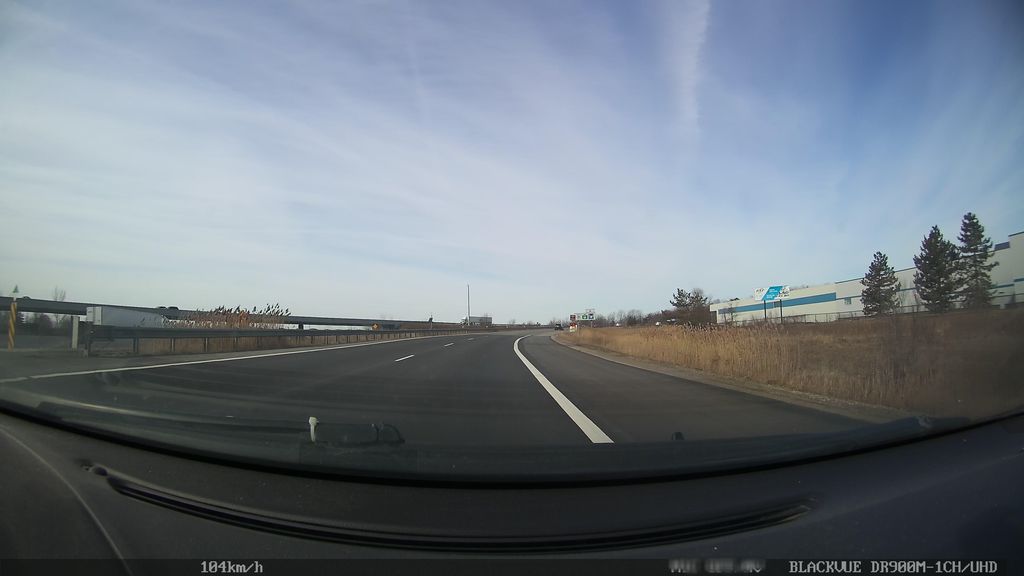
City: kitchener-waterloo